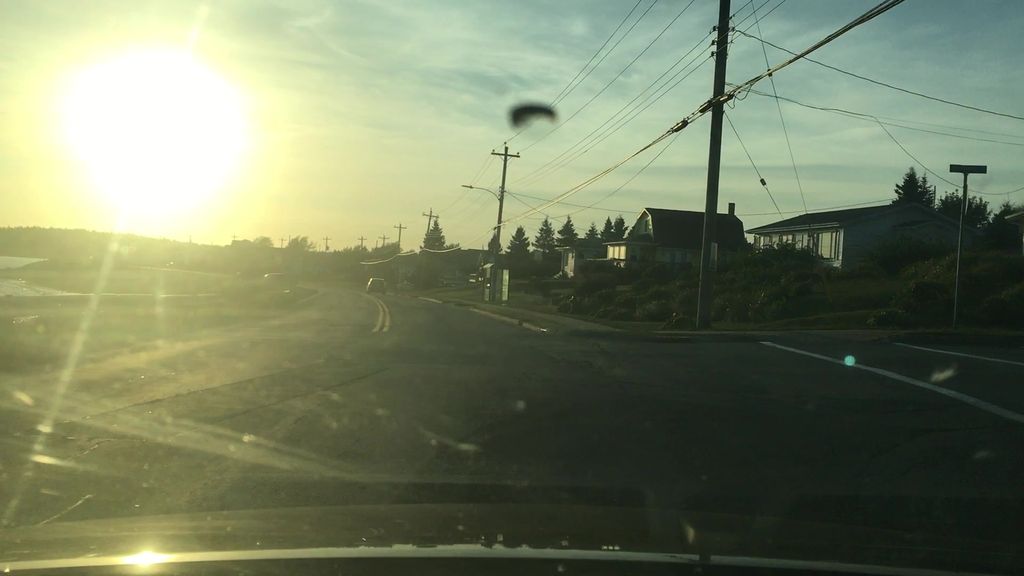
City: halifax